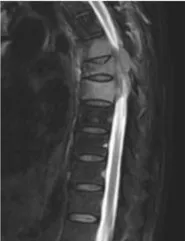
CT and MRI of a 49-year-old female patient with mediastinal EHE before the second treatment. MRI. Revealed multifocal lesions of the thoracic vertebrae 5-7.
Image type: radiology (mri)